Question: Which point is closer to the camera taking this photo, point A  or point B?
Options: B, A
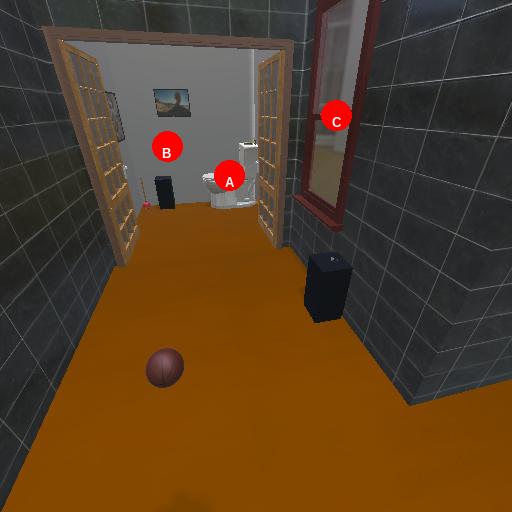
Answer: B